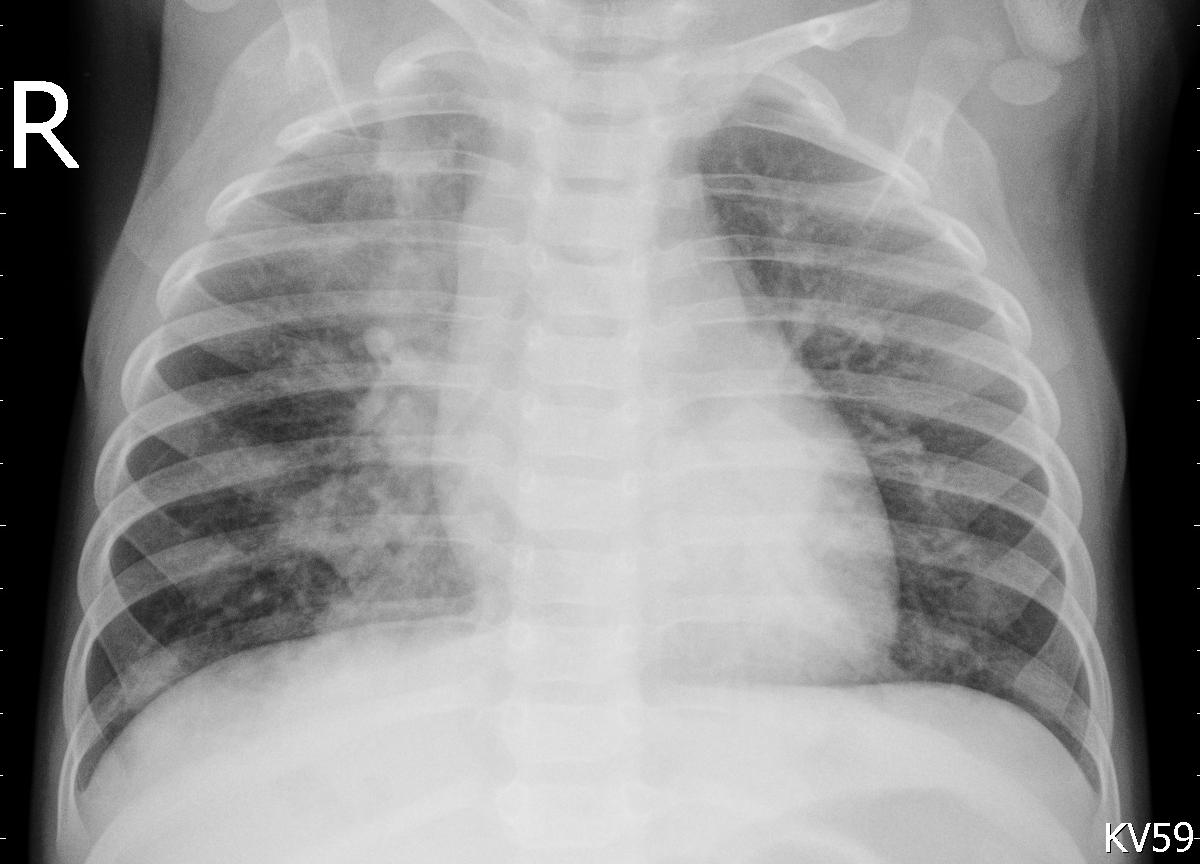
Diagnosis: PNEUMONIA